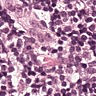
Metastatic tissue present: no